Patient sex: M
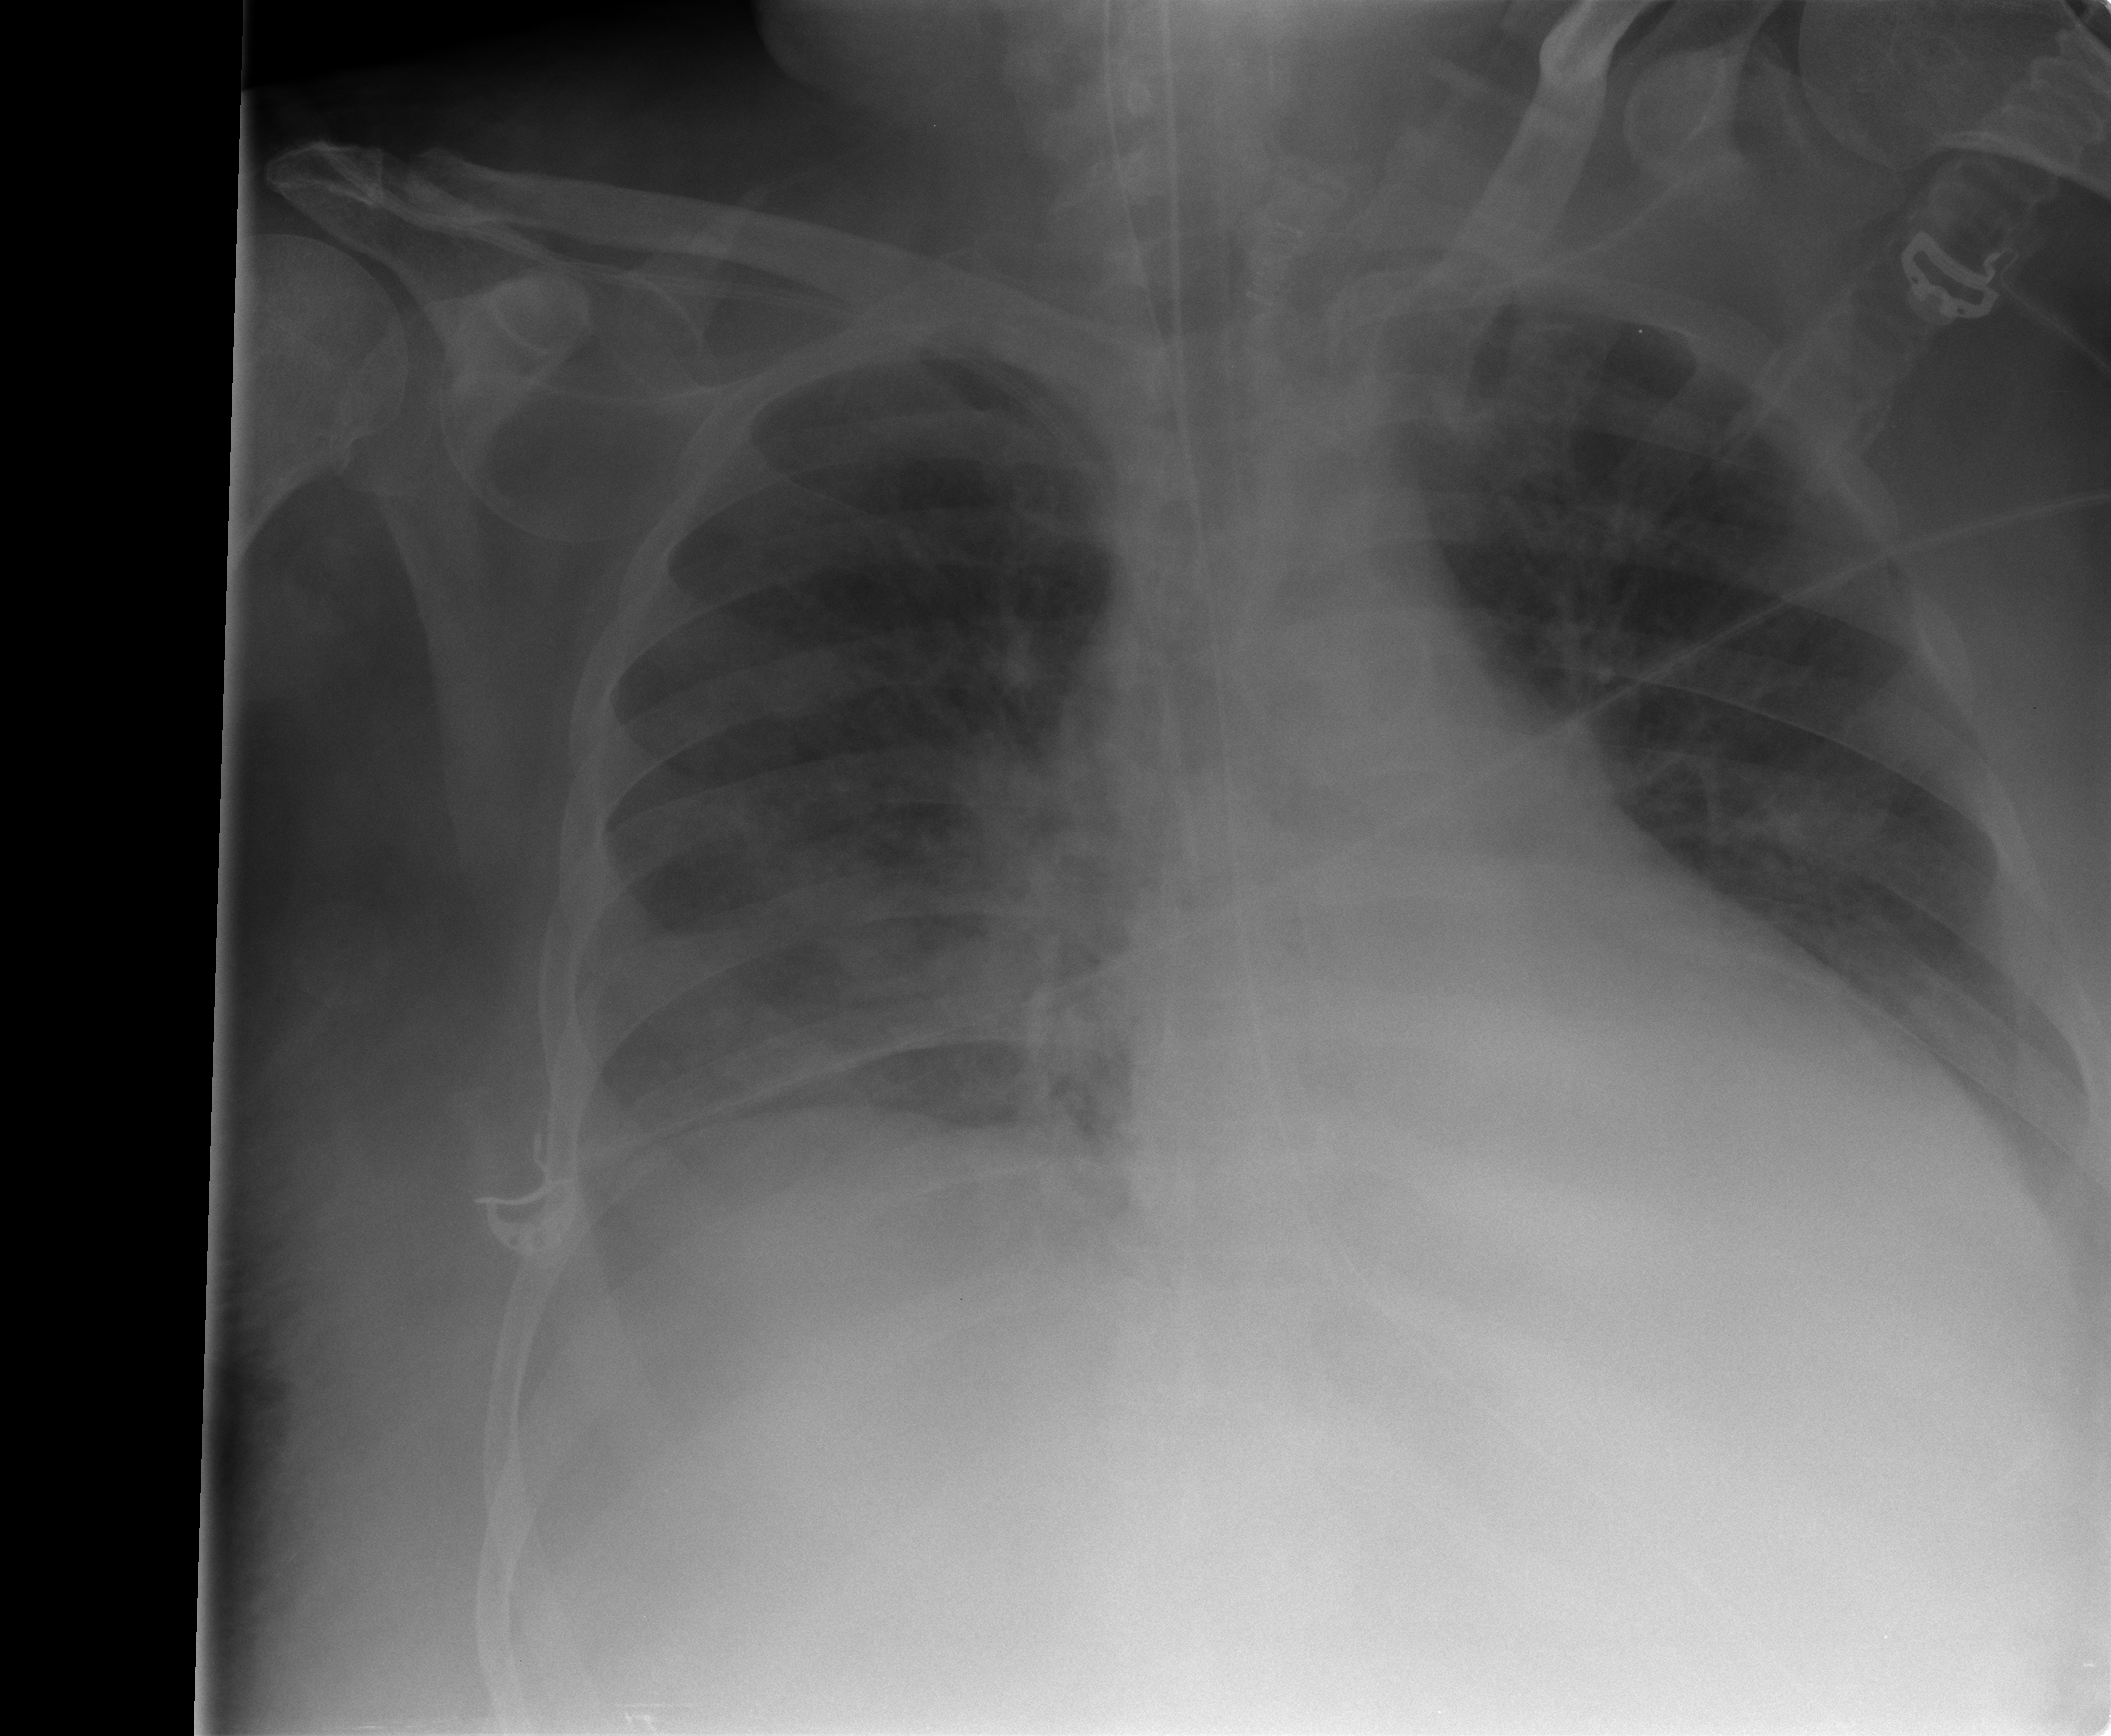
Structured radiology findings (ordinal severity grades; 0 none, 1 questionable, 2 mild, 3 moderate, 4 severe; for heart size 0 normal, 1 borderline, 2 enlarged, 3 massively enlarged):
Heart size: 2
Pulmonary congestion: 0
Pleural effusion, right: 1
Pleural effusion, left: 1
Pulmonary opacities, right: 1
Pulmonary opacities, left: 0
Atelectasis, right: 0
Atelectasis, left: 0